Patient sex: M
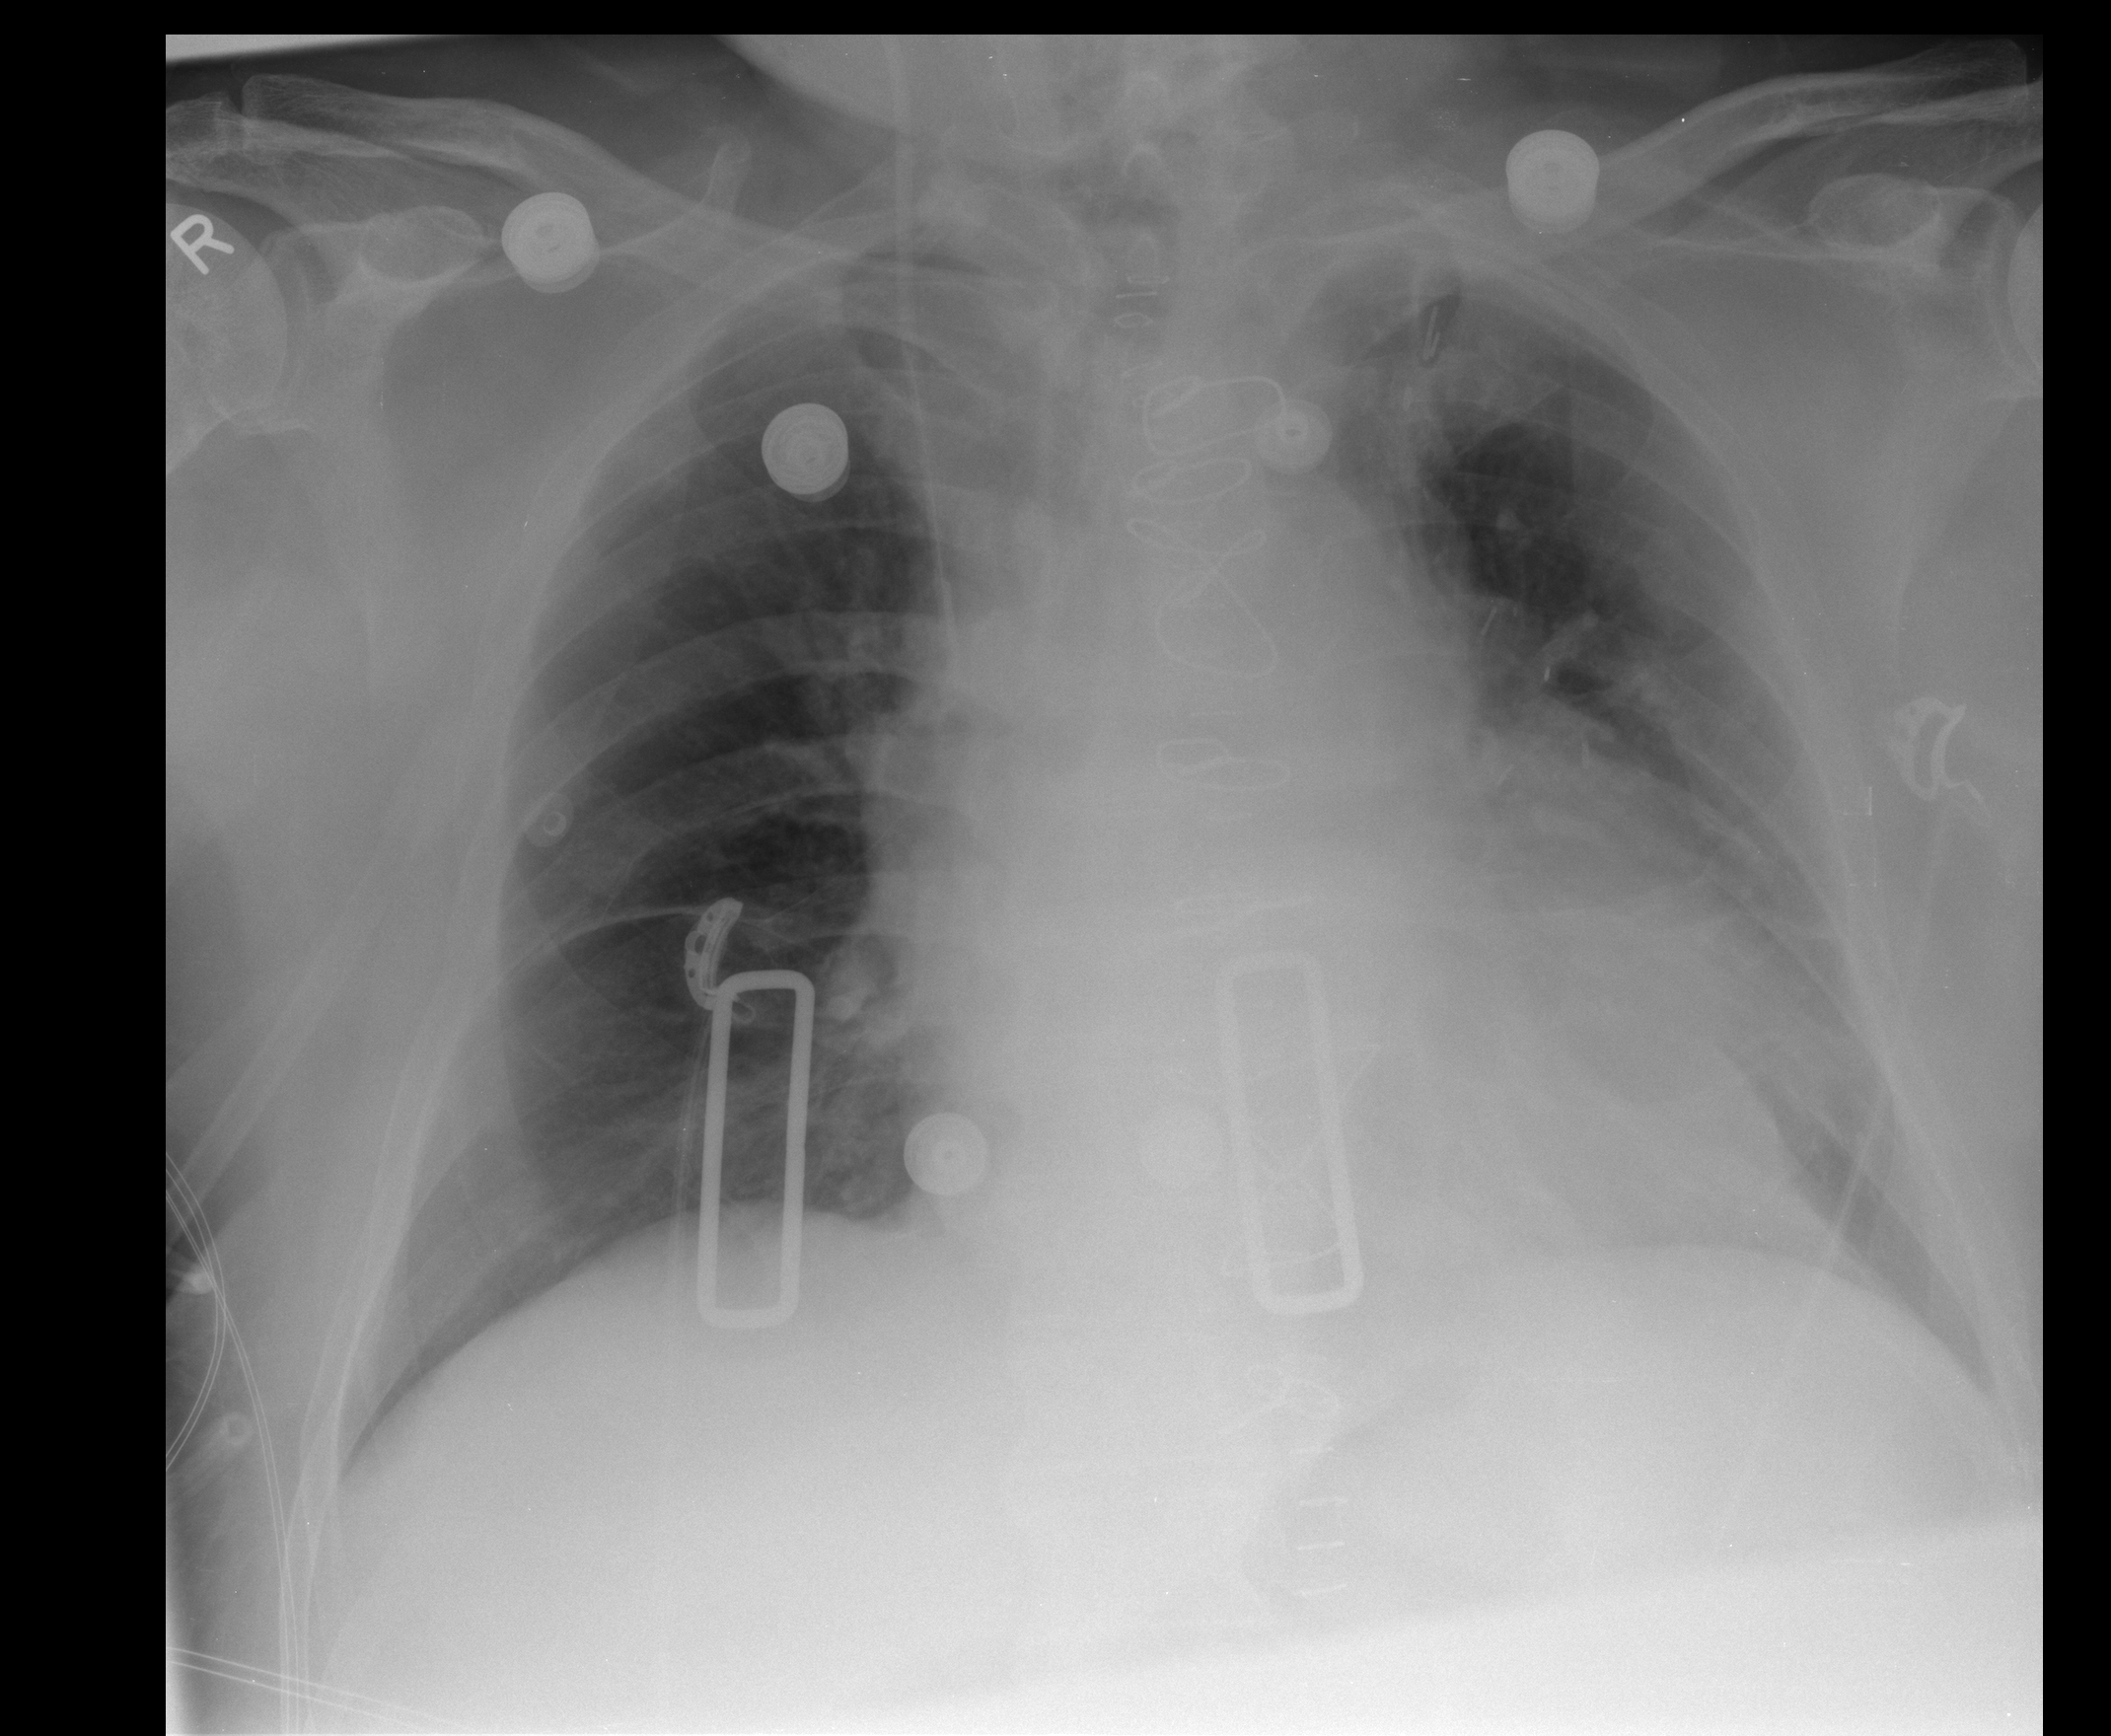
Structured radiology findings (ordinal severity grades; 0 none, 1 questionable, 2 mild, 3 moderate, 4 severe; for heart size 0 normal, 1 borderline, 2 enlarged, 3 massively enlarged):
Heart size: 2
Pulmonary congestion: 2
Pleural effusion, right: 0
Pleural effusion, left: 0
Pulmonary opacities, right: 0
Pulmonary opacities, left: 2
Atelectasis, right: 0
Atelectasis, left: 2